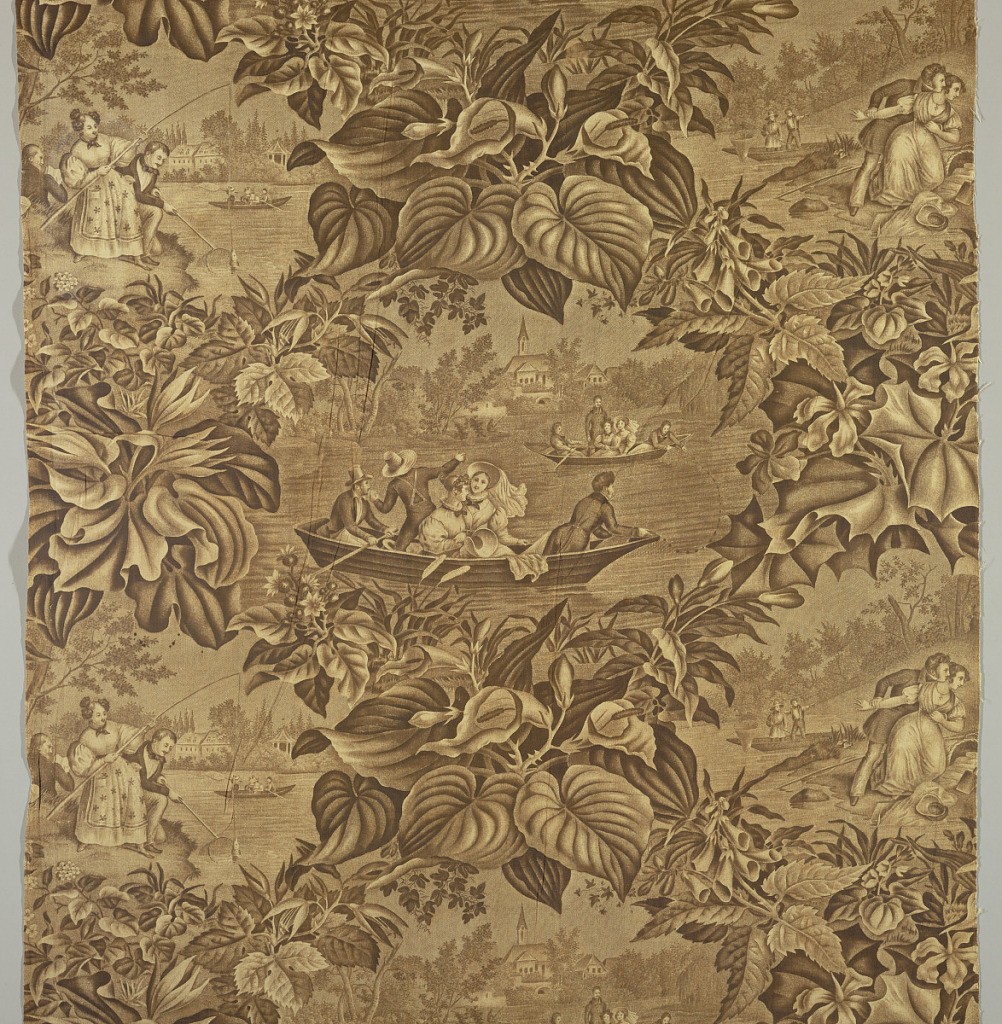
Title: Textile
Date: ca. 1840
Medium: cotton Technique: printed by engraved roller on plain weave
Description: Three scenes of people fishing divided by a diamond lattice of foliage. In brown on white.